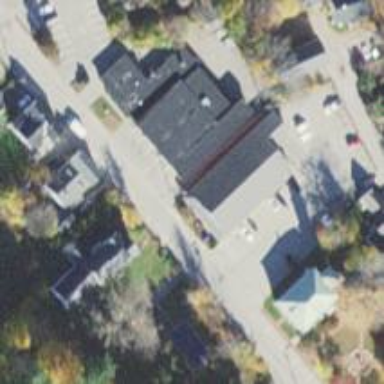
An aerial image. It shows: Post office.